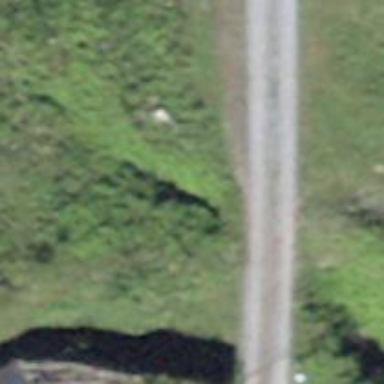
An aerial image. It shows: Culvert tunnel.